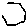
Label: hexagon